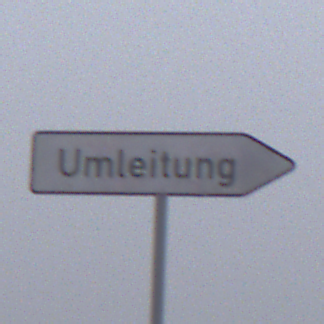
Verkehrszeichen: UmleitungswegweiserRechtsweisend
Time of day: MorningAfternoon
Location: Outdoor (RoadRail)
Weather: Overcast
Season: NotSpecified
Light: Natural